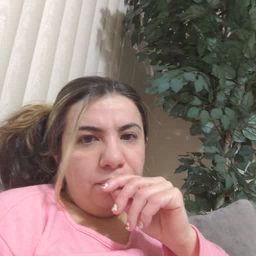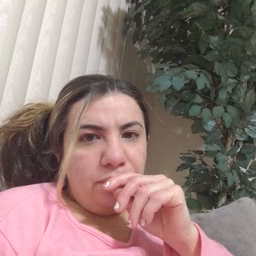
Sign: awake